Interaction volume radius: 5 \u00c5
Interaction volume height: 20 \u00c5
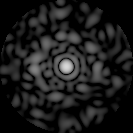
Disorder parameter: 0.8707